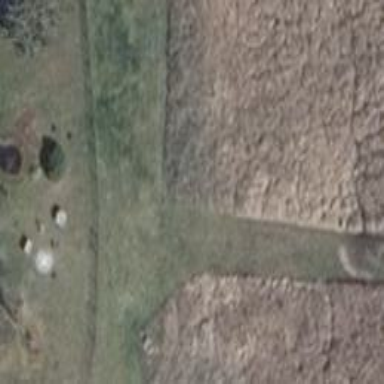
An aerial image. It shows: Area covered with grass.